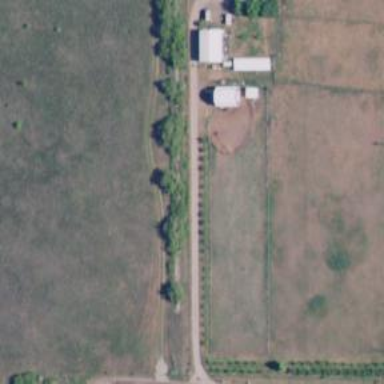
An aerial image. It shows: Driveway leading to service road.